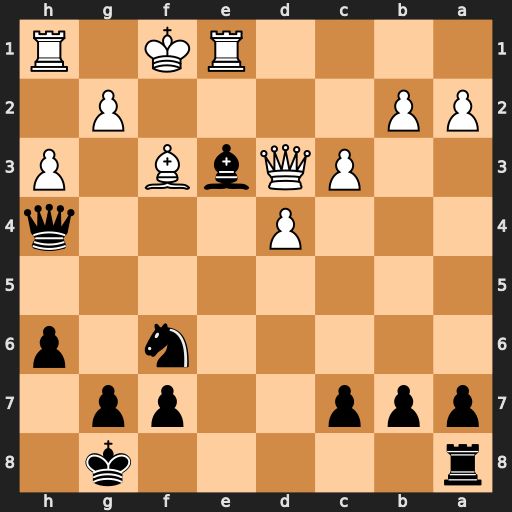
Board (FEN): r5k1/ppp2pp1/5n1p/8/3P3q/2PQbB1P/PP4P1/4RK1R
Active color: b
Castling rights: -
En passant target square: -
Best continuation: Qf2#